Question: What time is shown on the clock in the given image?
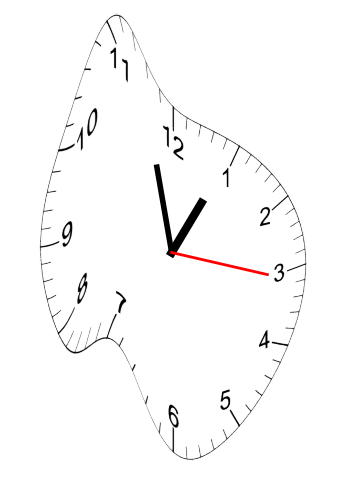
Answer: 12:57:16